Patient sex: M
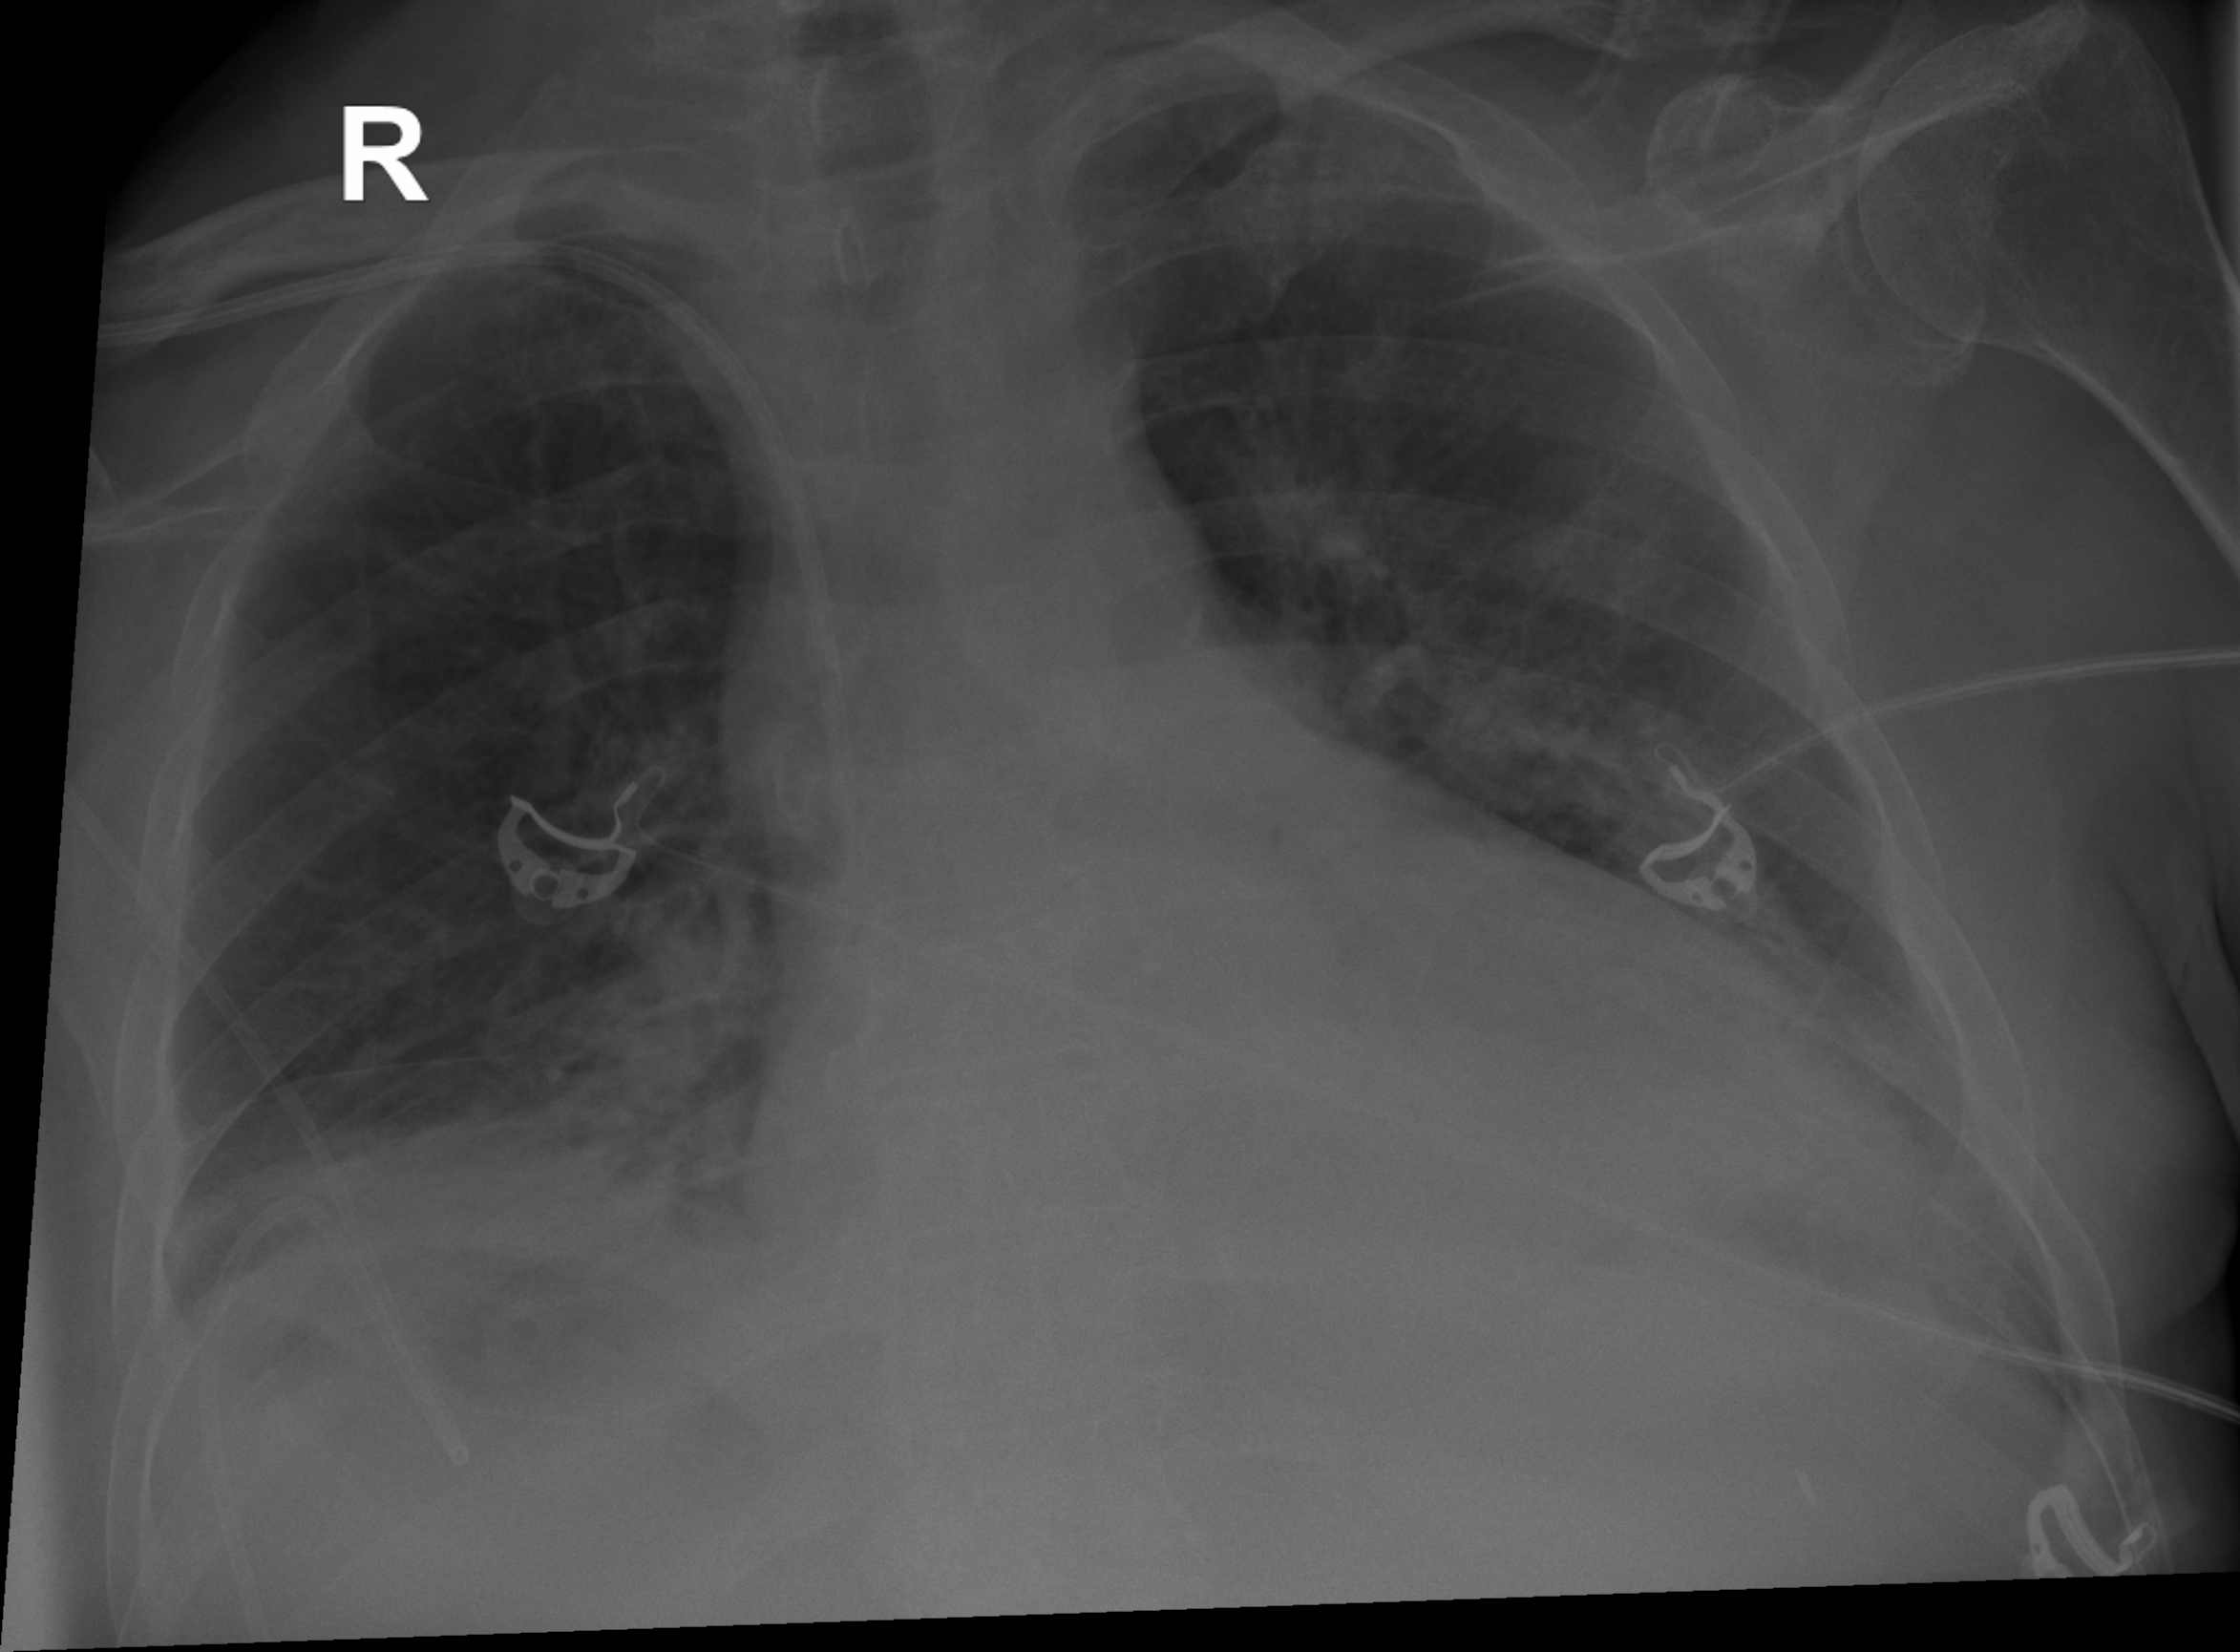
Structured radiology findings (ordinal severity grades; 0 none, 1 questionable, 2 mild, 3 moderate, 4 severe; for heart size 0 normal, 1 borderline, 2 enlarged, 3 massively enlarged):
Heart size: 2
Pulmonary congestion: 2
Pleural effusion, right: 2
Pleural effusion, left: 2
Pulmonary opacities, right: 0
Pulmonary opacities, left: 2
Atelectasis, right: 2
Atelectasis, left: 3